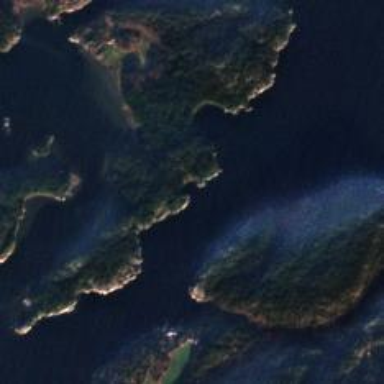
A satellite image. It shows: Beautiful bay with natural surroundings.